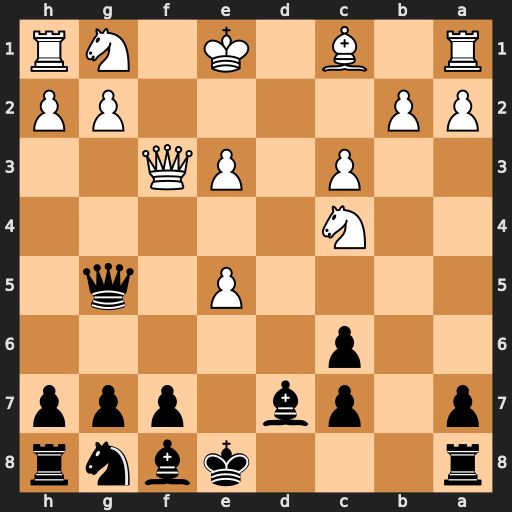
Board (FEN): r3kbnr/p1pb1ppp/2p5/4P1q1/2N5/2P1PQ2/PP4PP/R1B1K1NR
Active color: b
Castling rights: KQkq
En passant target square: -
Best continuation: Qh4+ Qf2 Qxc4